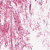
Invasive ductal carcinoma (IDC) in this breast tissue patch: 0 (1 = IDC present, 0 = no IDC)